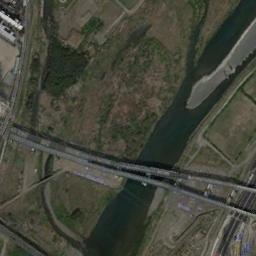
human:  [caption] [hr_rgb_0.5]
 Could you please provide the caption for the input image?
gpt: A bridge built on a dark green river and the flood bed of the river while some green plants on the channel bar of the river .

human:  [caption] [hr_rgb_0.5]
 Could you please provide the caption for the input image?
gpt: A bridge is over the river between the bare land .

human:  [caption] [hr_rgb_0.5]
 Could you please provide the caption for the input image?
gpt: The two bridges intersect on the river bank .

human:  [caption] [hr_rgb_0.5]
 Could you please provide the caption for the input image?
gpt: Two nearly parallel bridges connect the land on both sides of the river, With long yellow banks on both sides of the river .

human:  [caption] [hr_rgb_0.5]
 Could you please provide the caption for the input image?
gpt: Two Bridges are over the river .